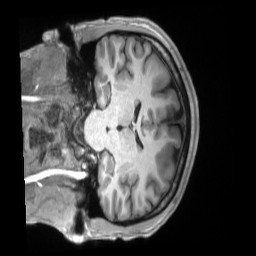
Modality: T1w
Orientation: coronal
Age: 19
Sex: male
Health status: ill
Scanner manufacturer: siemens
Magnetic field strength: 3 T
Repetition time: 2.2 s
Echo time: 0.00157 s